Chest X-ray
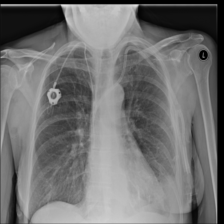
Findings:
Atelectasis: negative
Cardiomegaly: negative
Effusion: positive
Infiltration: negative
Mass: negative
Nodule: negative
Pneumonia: negative
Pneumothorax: negative
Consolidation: negative
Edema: negative
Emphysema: negative
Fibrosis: negative
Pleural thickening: negative
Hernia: negative